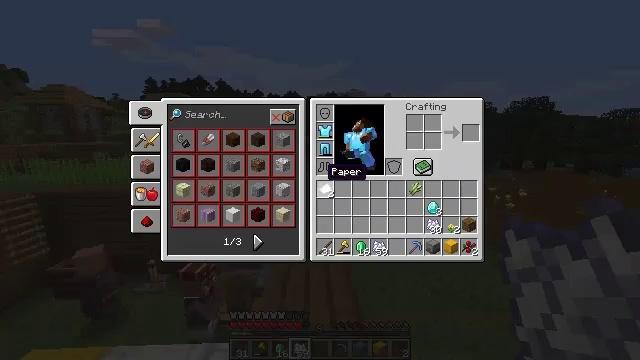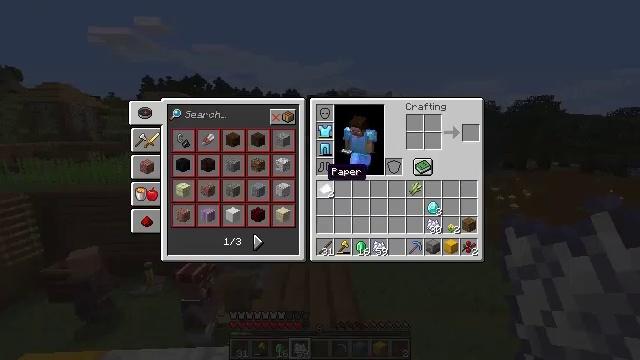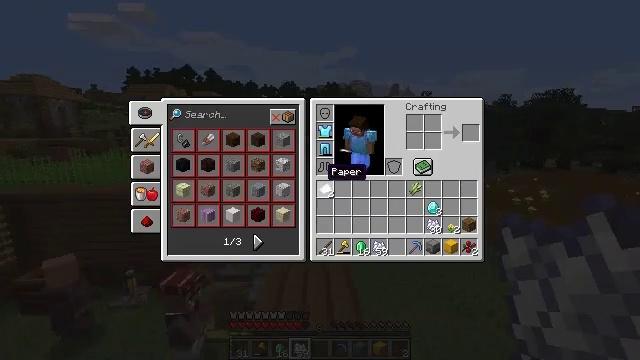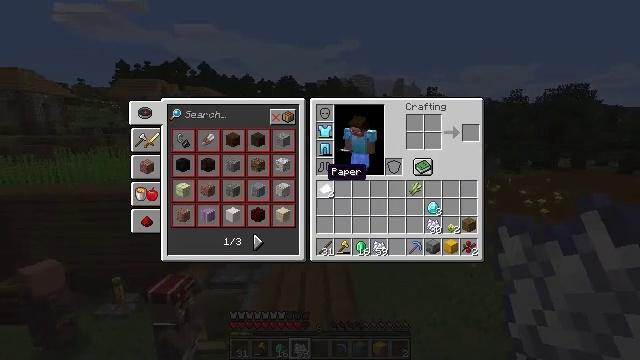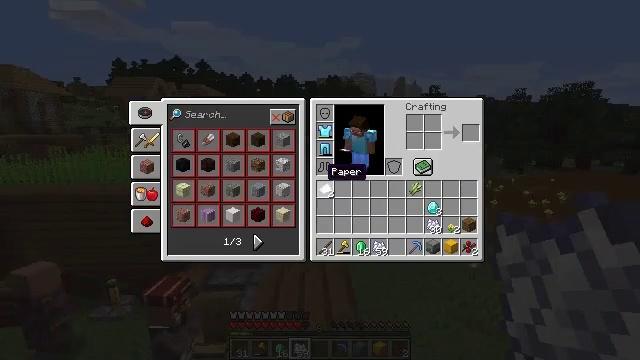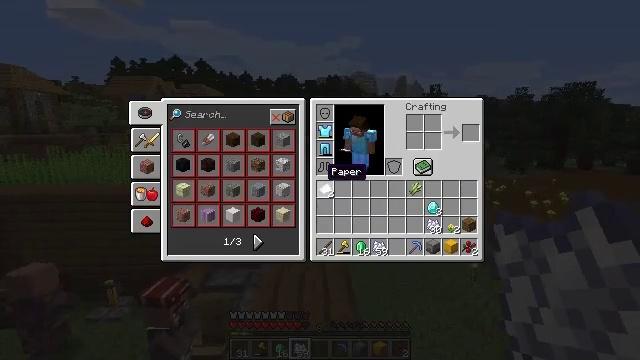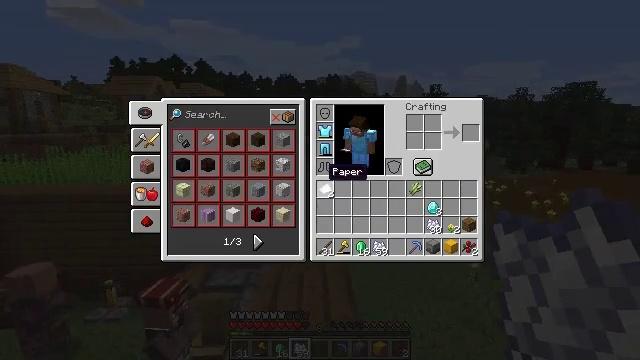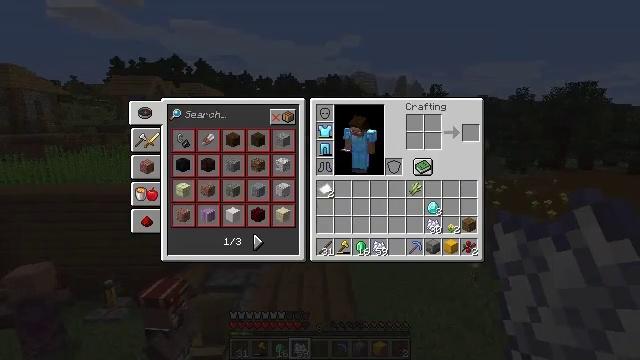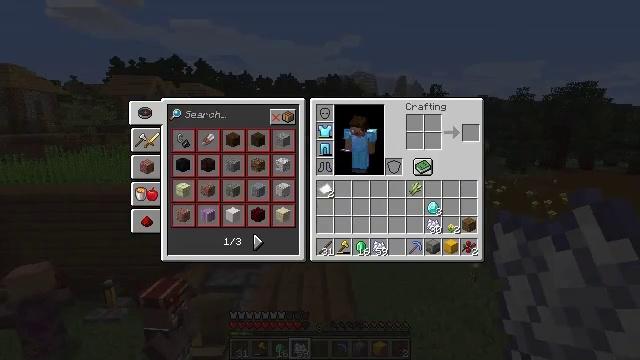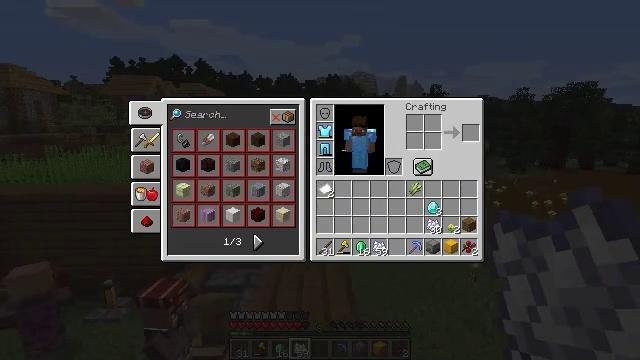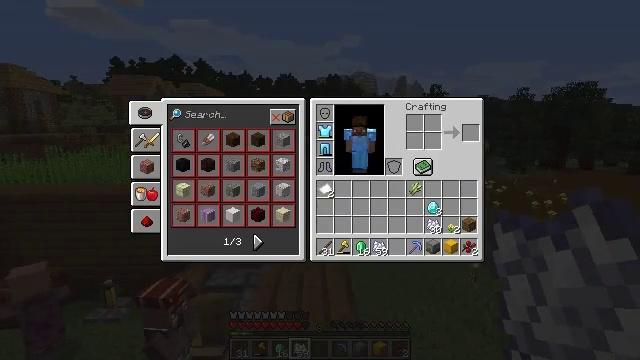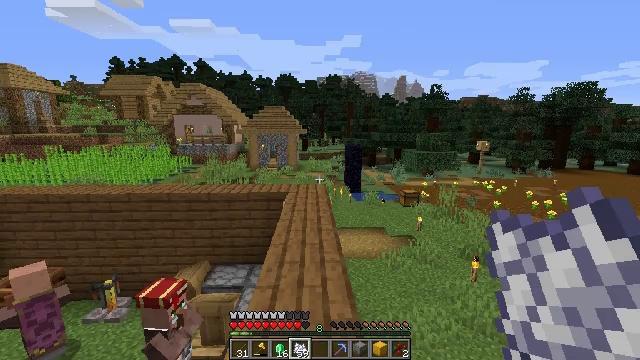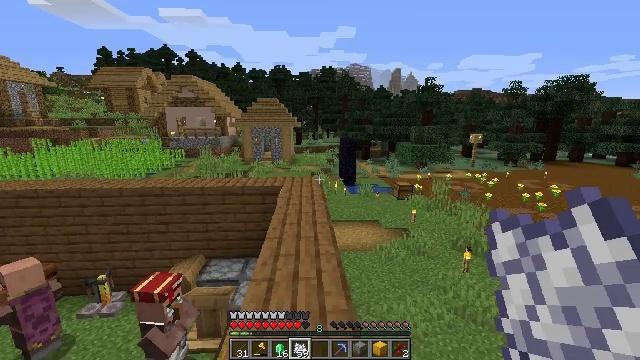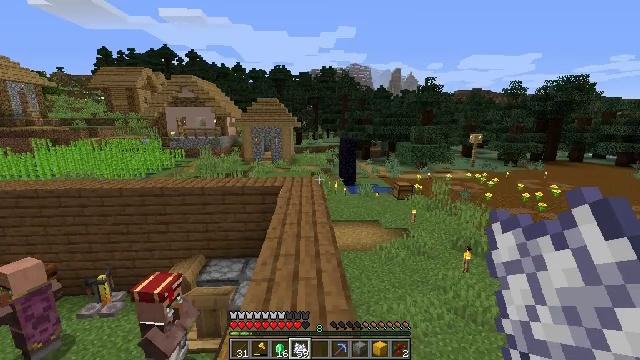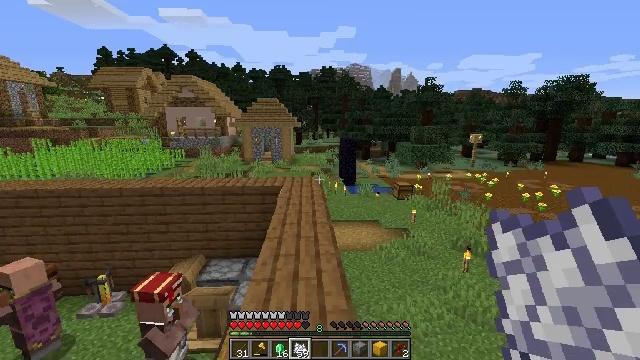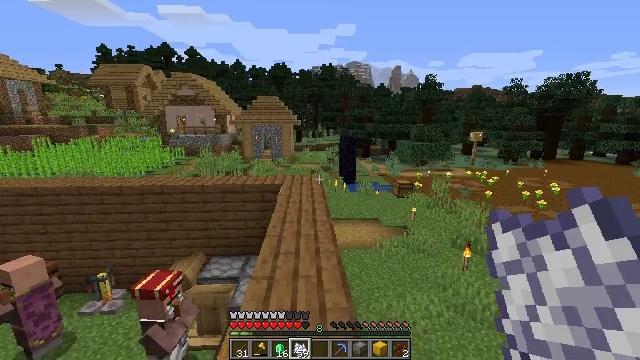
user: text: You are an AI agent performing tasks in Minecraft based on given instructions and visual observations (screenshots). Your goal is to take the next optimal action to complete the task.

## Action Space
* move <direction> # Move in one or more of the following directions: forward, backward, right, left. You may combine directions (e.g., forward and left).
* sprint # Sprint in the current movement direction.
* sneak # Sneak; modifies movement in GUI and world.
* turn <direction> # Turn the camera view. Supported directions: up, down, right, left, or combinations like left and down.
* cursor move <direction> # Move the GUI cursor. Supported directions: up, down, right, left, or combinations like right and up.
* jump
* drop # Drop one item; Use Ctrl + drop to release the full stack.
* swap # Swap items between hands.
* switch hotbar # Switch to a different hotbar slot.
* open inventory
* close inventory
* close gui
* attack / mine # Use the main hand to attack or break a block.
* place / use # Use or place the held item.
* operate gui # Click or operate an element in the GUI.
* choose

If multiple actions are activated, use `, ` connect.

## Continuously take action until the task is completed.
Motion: motion action
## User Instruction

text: Collect spruce log for building materials.
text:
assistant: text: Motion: open inventory
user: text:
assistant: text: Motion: open inventory
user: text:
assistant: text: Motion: no_op
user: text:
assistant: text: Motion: no_op
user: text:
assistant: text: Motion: no_op
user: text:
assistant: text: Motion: no_op
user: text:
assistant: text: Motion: cursor move right
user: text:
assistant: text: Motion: cursor move right
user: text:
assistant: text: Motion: no_op
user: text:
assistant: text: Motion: no_op
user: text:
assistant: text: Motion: close inventory
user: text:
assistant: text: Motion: turn right and down, close inventory
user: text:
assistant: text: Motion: close inventory
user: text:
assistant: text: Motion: no_op
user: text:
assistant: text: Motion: no_op
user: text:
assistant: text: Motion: move forward, turn down
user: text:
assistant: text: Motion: move forward, turn left and down
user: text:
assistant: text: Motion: move forward, turn down
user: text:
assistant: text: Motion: move forward, turn left and down
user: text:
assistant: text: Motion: move forward, turn down
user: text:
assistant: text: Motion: move forward, turn up
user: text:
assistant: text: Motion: no_op
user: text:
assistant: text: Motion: no_op
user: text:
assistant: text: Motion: no_op
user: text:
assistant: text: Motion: turn right and up
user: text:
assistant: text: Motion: turn left
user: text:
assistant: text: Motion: turn left
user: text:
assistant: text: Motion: no_op
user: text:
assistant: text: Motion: no_op
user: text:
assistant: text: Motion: no_op